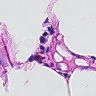
Metastatic tissue present: no